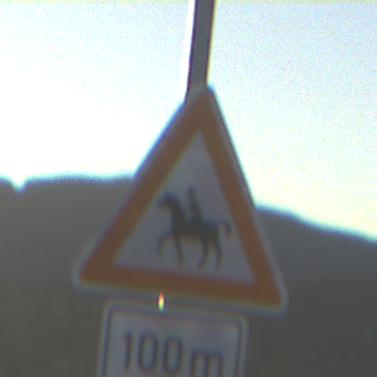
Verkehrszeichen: ReiterRechts
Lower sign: Entfernungsangaben1
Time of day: SunriseSunset
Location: Outdoor (Nature)
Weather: Clear
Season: NotSpecified
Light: Natural